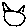
Label: cat